Current action and preconditions to check: path_clear

Your task: For each precondition in the list above, predict whether it will hold at this action.

Consider the current scene as observed from the mobile robot's camera, and analyze the predicted future states of all dynamic agents (e.g., people, animals, vehicles, or any moving entities) within the NEXT SECOND.

IMPORTANT: Only answer "very likely" if you are absolutely certain—based on strong, clear evidence—that a dynamic agent will violate the precondition in the predicted future state. Do NOT answer "very likely" for unlikely, ambiguous, or low-probability risks.

Ask yourself for each precondition: Is there a high probability, with clear and convincing evidence, that the predicted future states of any dynamic agent will interfere with the predicted future state of the currently executing action within the NEXT SECOND, causing that precondition to fail?

Assess the risk level based on these predictions. Use "likely" or "very likely" if motions create a clear risk of interference.

Use "neutral" or "improbable" if agents are nearby but their predicted paths are clearly diverging or non-conflicting.

Failure Risk Categories: "very improbable", "improbable", "neutral", "likely", "very likely"

Answer Format: Output ONLY the probability_of_failure value from these categories: "very improbable", "improbable", "neutral", "likely", "very likely"

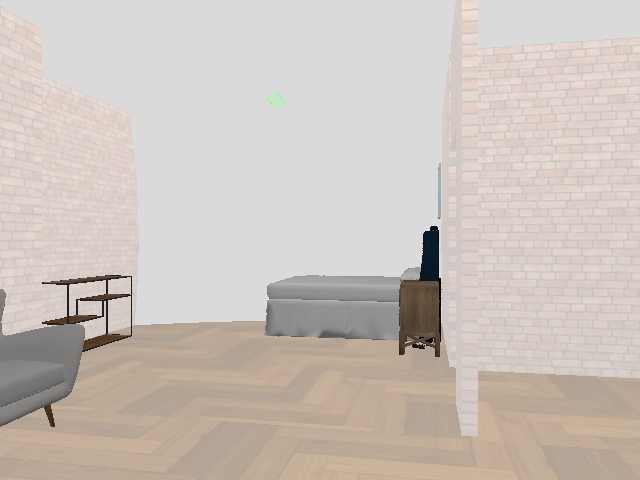

Answer: very improbable